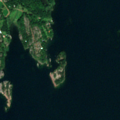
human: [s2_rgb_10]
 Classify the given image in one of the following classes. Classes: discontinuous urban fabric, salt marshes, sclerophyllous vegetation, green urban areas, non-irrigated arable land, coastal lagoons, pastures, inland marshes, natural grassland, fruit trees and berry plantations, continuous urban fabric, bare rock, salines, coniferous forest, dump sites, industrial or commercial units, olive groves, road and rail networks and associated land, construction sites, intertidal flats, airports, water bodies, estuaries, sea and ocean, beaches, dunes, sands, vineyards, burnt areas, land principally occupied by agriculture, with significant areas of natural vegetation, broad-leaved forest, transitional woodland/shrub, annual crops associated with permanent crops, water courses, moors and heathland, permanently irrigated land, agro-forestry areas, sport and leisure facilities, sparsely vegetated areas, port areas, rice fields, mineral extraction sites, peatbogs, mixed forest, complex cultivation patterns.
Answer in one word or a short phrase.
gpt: mixed forest, sea and ocean